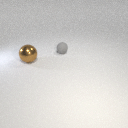
small gray rubber sphere to the right of large brown metal sphere